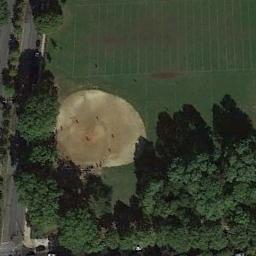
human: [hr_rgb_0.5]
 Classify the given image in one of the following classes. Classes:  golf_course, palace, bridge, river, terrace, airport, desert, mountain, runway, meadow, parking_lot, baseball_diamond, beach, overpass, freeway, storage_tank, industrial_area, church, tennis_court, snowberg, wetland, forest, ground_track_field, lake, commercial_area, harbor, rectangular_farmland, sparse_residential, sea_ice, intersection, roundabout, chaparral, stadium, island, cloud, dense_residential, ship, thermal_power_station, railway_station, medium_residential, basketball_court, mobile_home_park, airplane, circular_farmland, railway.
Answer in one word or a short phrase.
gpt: baseball_diamond